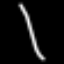
Label: line